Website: macys
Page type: customer-info-address
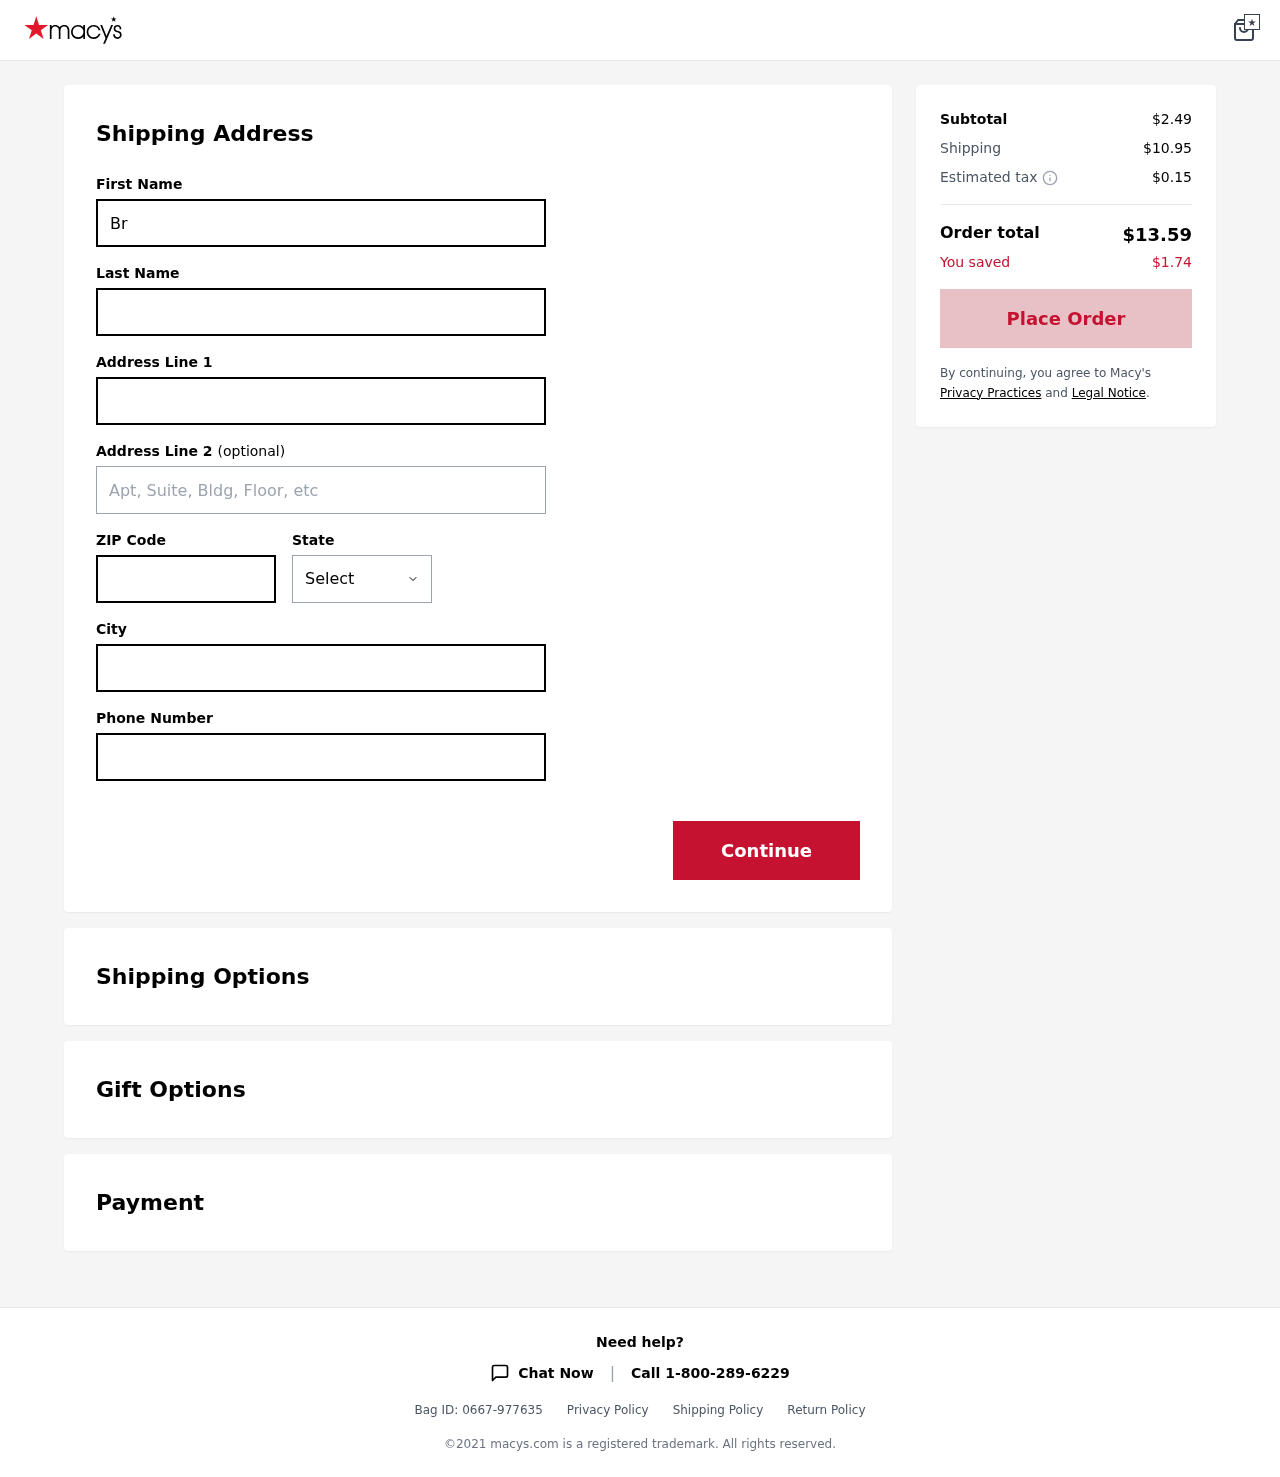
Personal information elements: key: PII_CITY
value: Davidborough
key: PII_FIRSTNAME
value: Brenda
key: PII_LASTNAME
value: Maxwell
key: PII_PHONE
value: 2164197233
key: PII_POSTCODE
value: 95430
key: PII_STATE
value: Wisconsin
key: PII_STREET
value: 21164 Christopher Inlet
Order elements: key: ORDER_SUBTOTAL
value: $2.49
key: ORDER_SHIPPING_COST
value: $10.95
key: ORDER_TAX
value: $0.15
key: ORDER_TOTAL
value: $13.59
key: ORDER_SAVINGS
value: $1.74